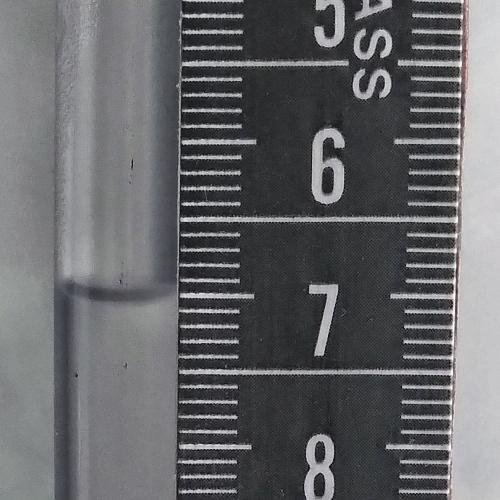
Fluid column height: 7.0 cm